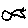
Label: fish